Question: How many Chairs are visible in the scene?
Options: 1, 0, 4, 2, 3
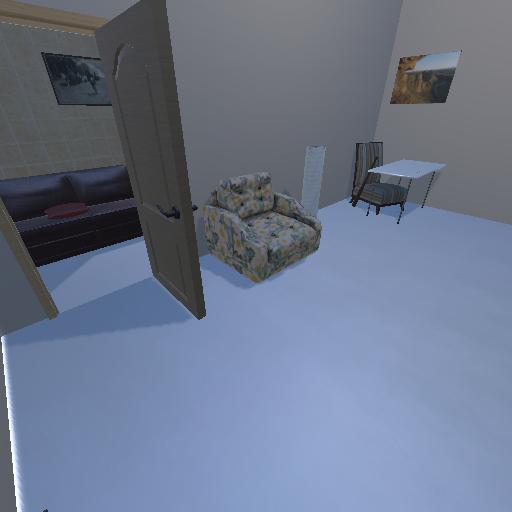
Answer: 1